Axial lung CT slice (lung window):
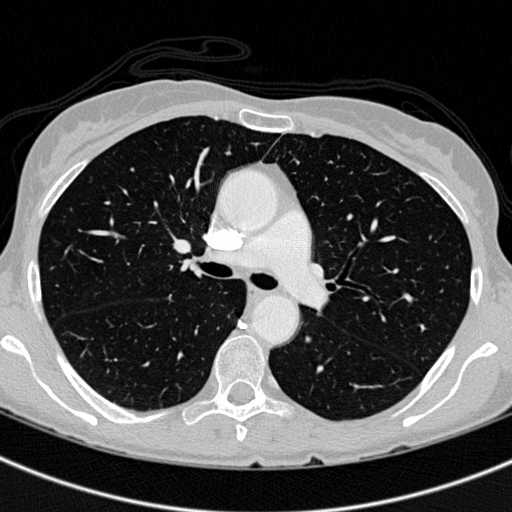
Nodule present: no